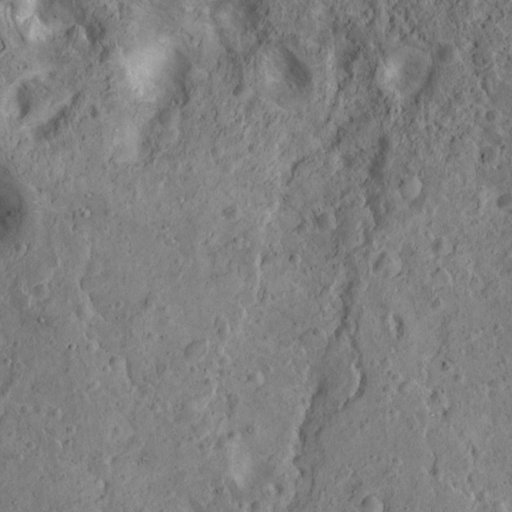
Classes present: Background, Cone